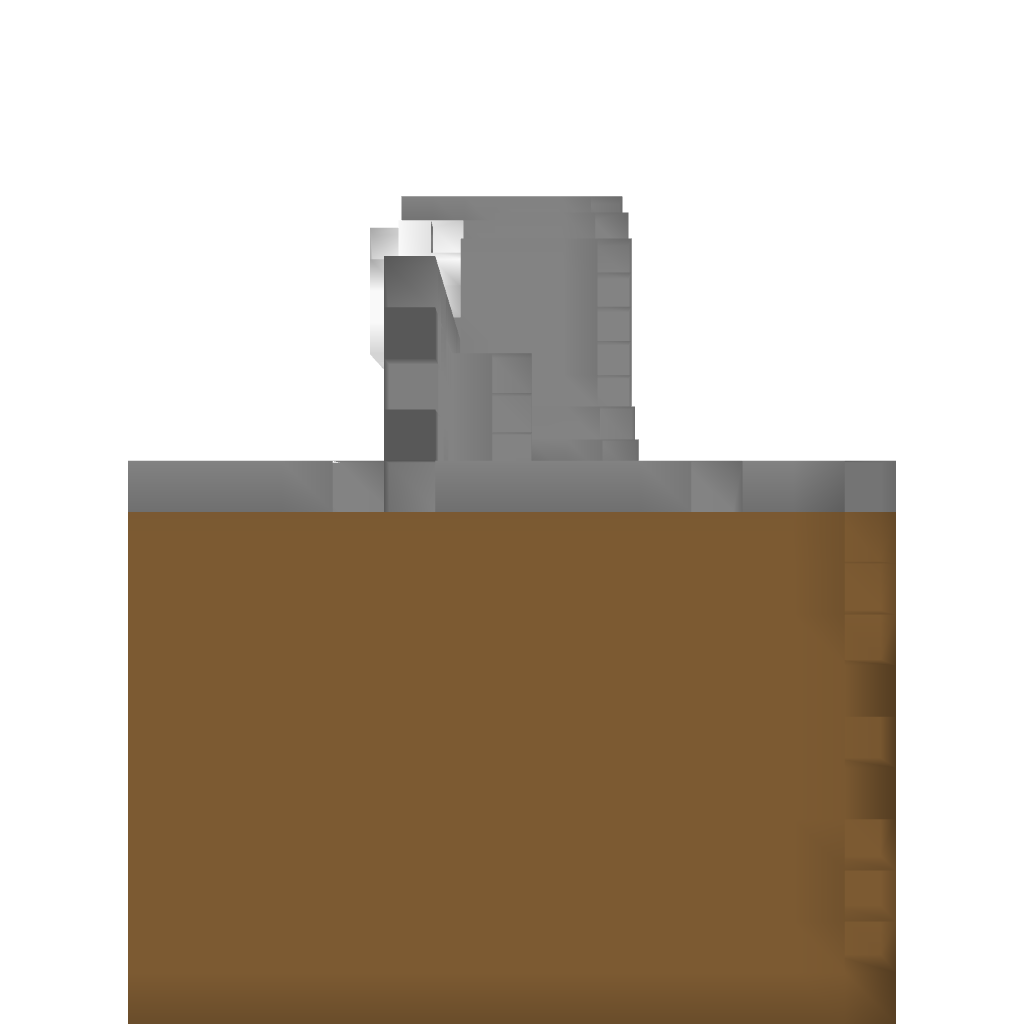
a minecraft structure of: Futuristic Redstone Gate bad low quality